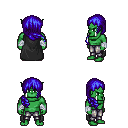
a pixel art fantasy rpg character, male body template, orc, green skin, black cape, metal pants, blue right-swept hairstyle, white cloth bandages, four views (front, back, left, right), 2x2 character sprite sheet, small pixel art, hard edges, no anti-aliasing